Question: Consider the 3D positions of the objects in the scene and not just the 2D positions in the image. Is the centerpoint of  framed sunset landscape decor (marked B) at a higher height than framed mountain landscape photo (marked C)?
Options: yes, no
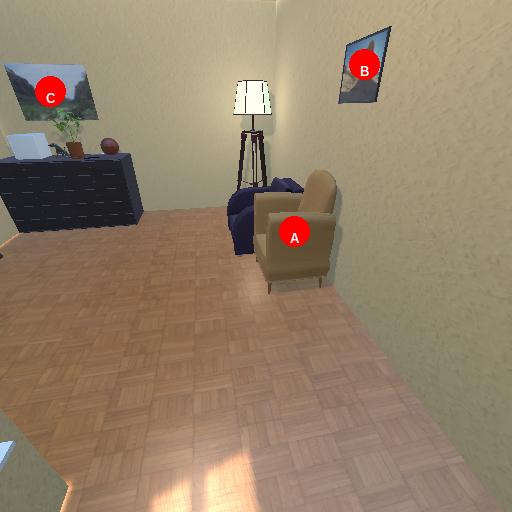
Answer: yes